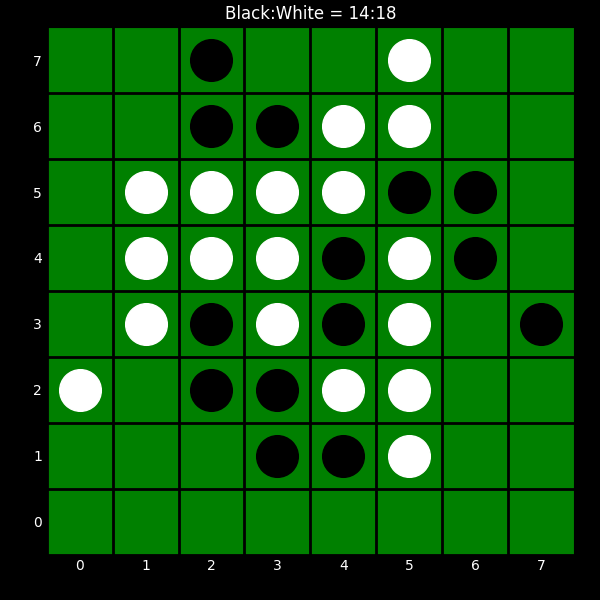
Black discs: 14
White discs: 18